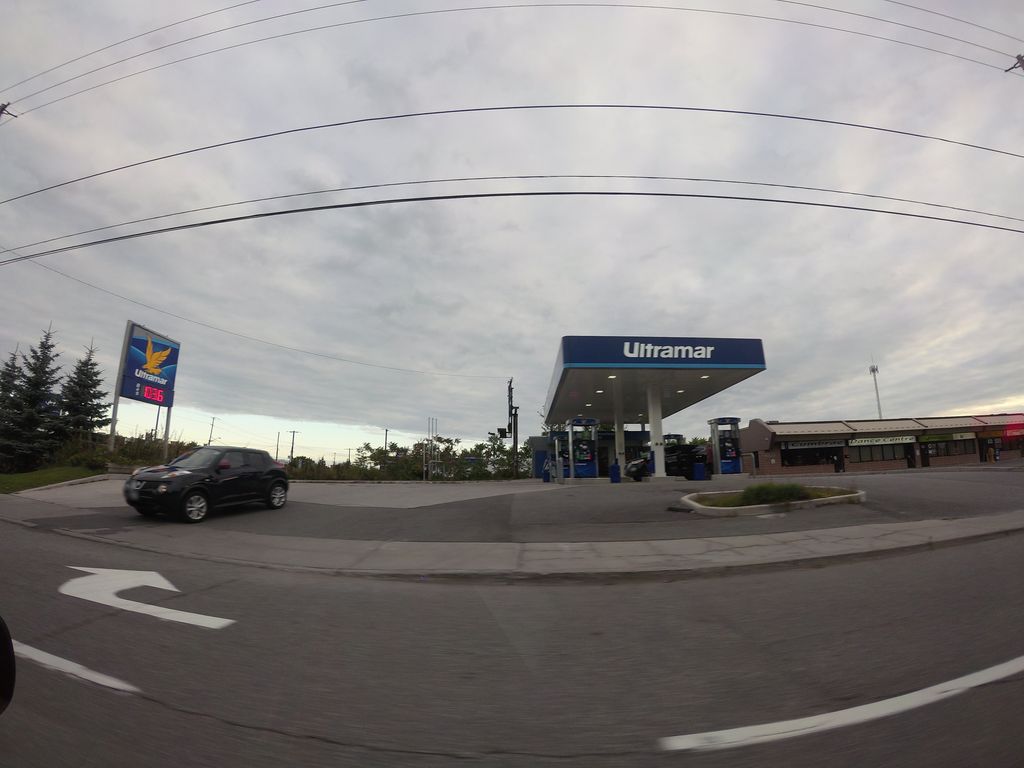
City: ottawa-gatineau